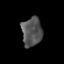
Tissue: prostate
Cell type: Epithelial cells
Senescence score: 0.3458
Nuclear area (px): 574
Mean DAPI intensity: 84.662